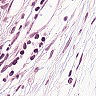
Metastatic tissue present: no